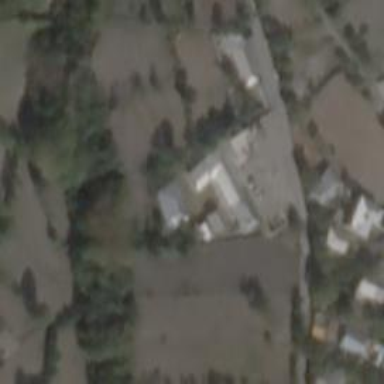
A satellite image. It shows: School.